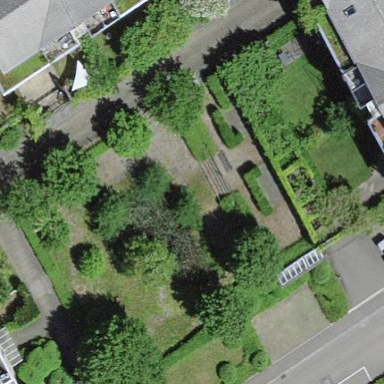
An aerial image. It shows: Garden that is leisure land.